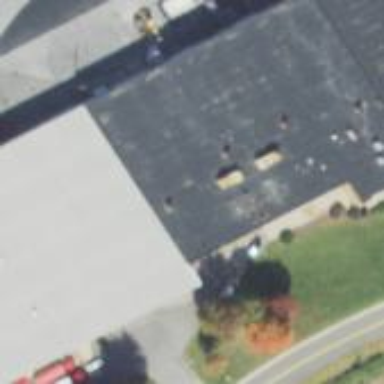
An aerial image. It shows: Warehouse.